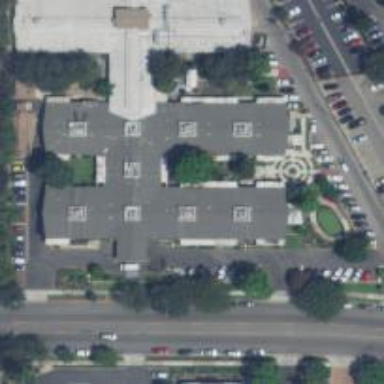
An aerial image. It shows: Nursing home.